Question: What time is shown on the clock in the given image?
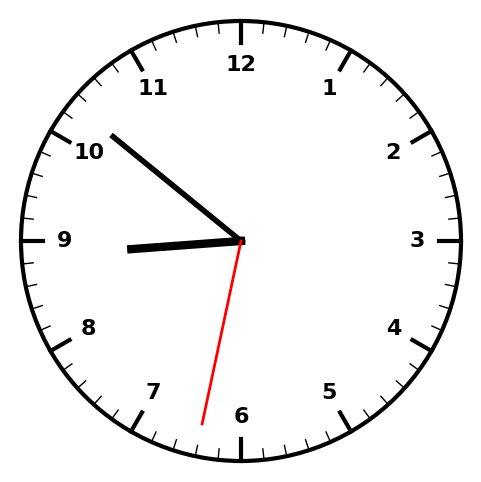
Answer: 08:51:32